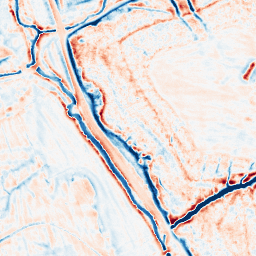
Category: edge_preserving
Decomposition family: bilateral
Decomposition parameters: d: 15
sigma_color: 150
sigma_space: 150
Upsampling method: quadratic
Upsampling parameters: scale: 2
Upsampling scale: 2